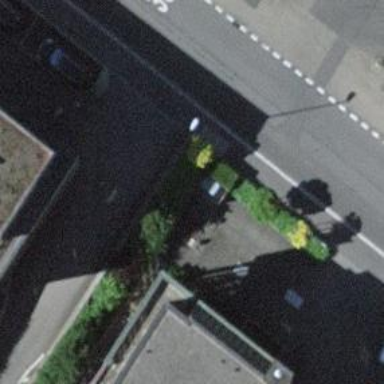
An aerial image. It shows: Post box is visible.